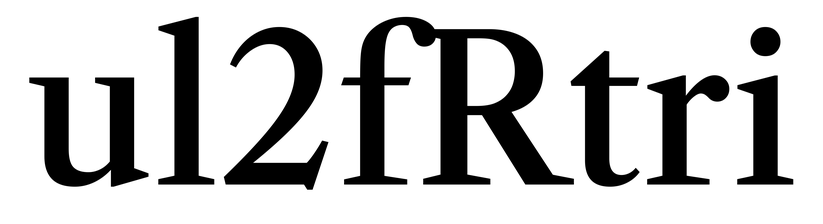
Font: LibreCaslonText_Medium